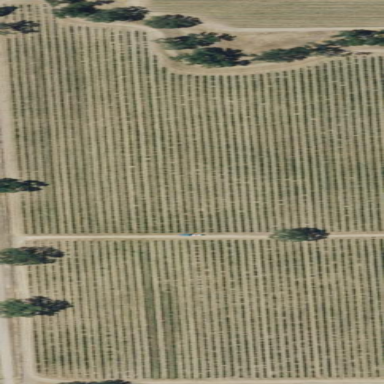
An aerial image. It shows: Vineyard growing grapes.